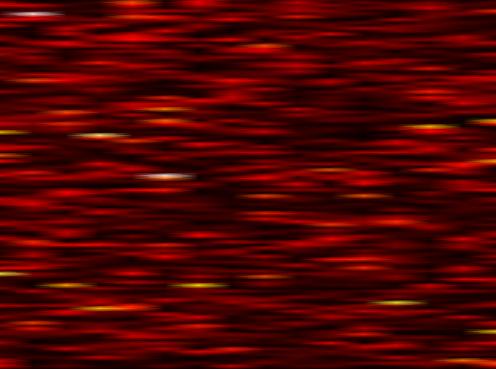
Label: FBMC